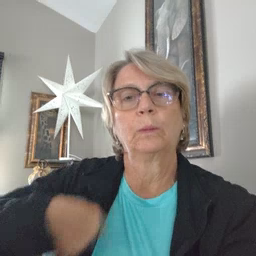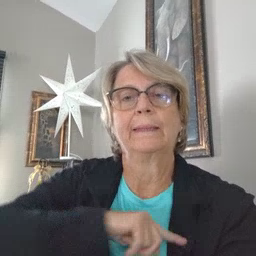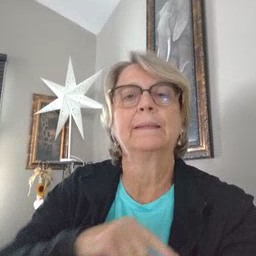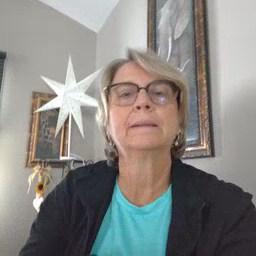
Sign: weus